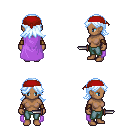
a pixel art fantasy rpg character, female body template, human, dark skin, lavender cape, teal pants, white cyan loose hair, red bandana, leather bracers, dagger, four views (front, back, left, right), 2x2 character sprite sheet, small pixel art, hard edges, no anti-aliasing